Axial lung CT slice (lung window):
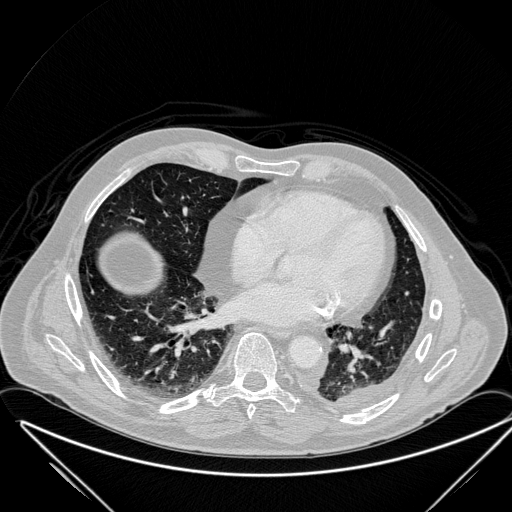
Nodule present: no